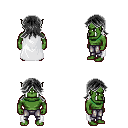
a pixel art fantasy rpg character, male body template, orc, green skin, white cape, metal pants, gray loose hair, four views (front, back, left, right), 2x2 character sprite sheet, small pixel art, hard edges, no anti-aliasing